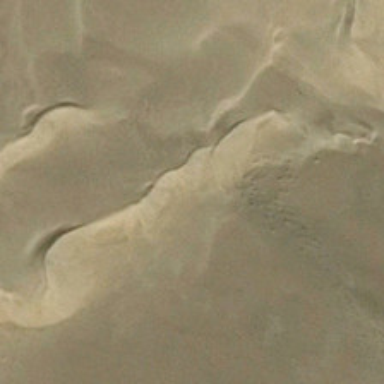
There are many small sand dunes in the desert .